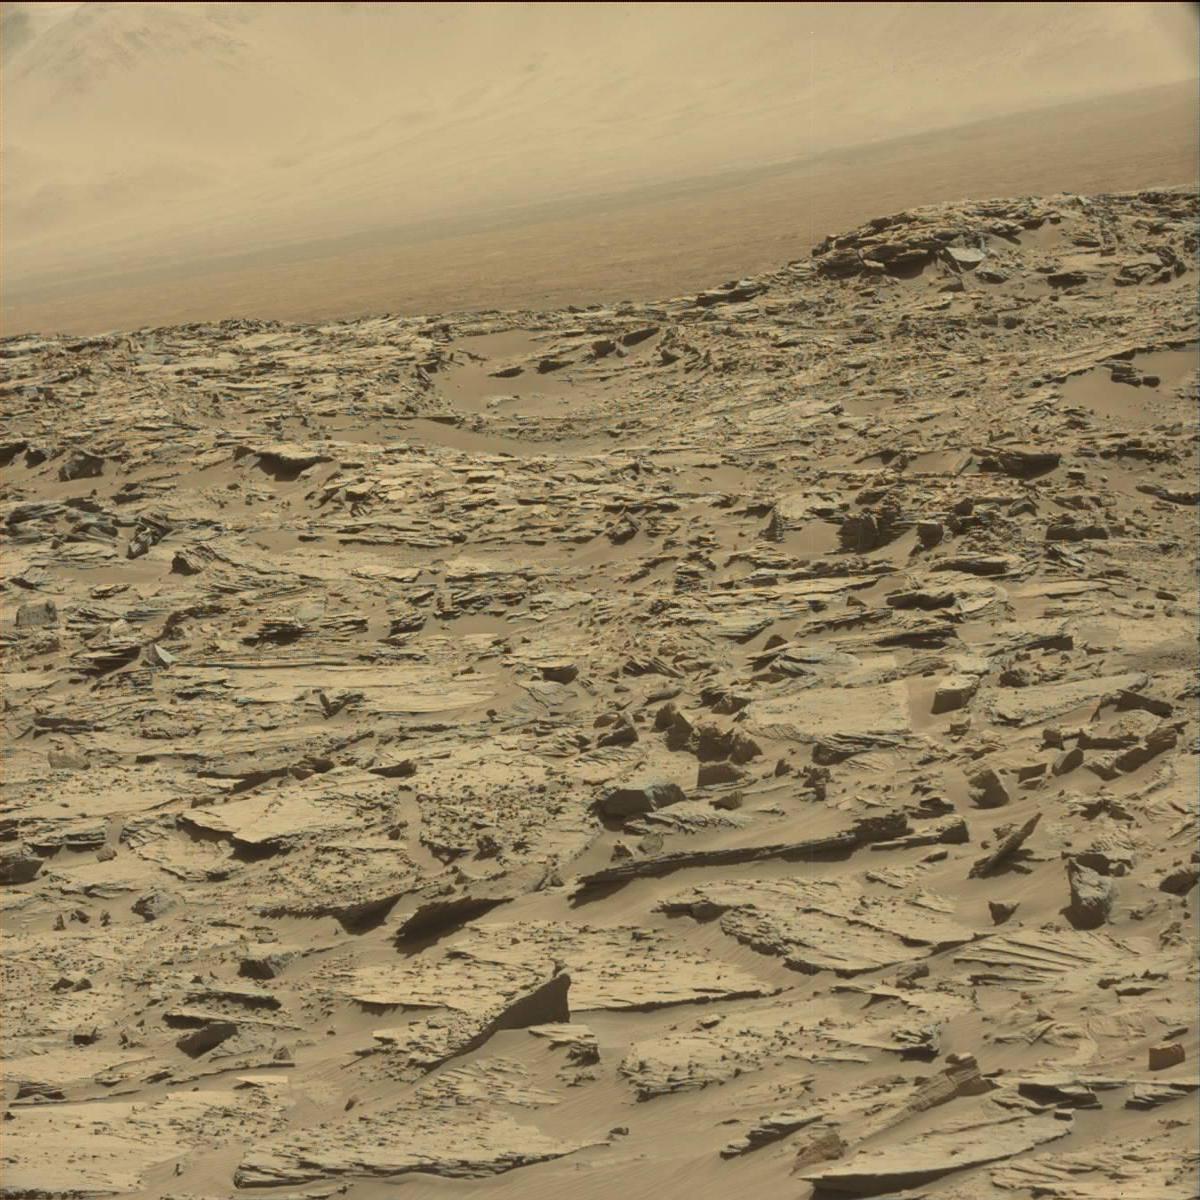
Terrain classes present: Bedrock, Ridge, Sand / Soil